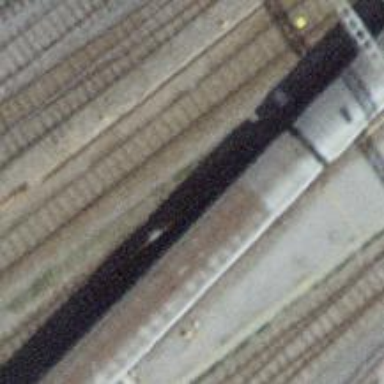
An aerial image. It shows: Rail yard with electrified rails and single track.